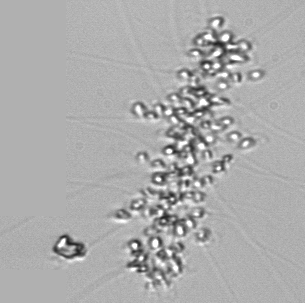
Label: Chaetoceros_didymus_TAG_external_flagellate